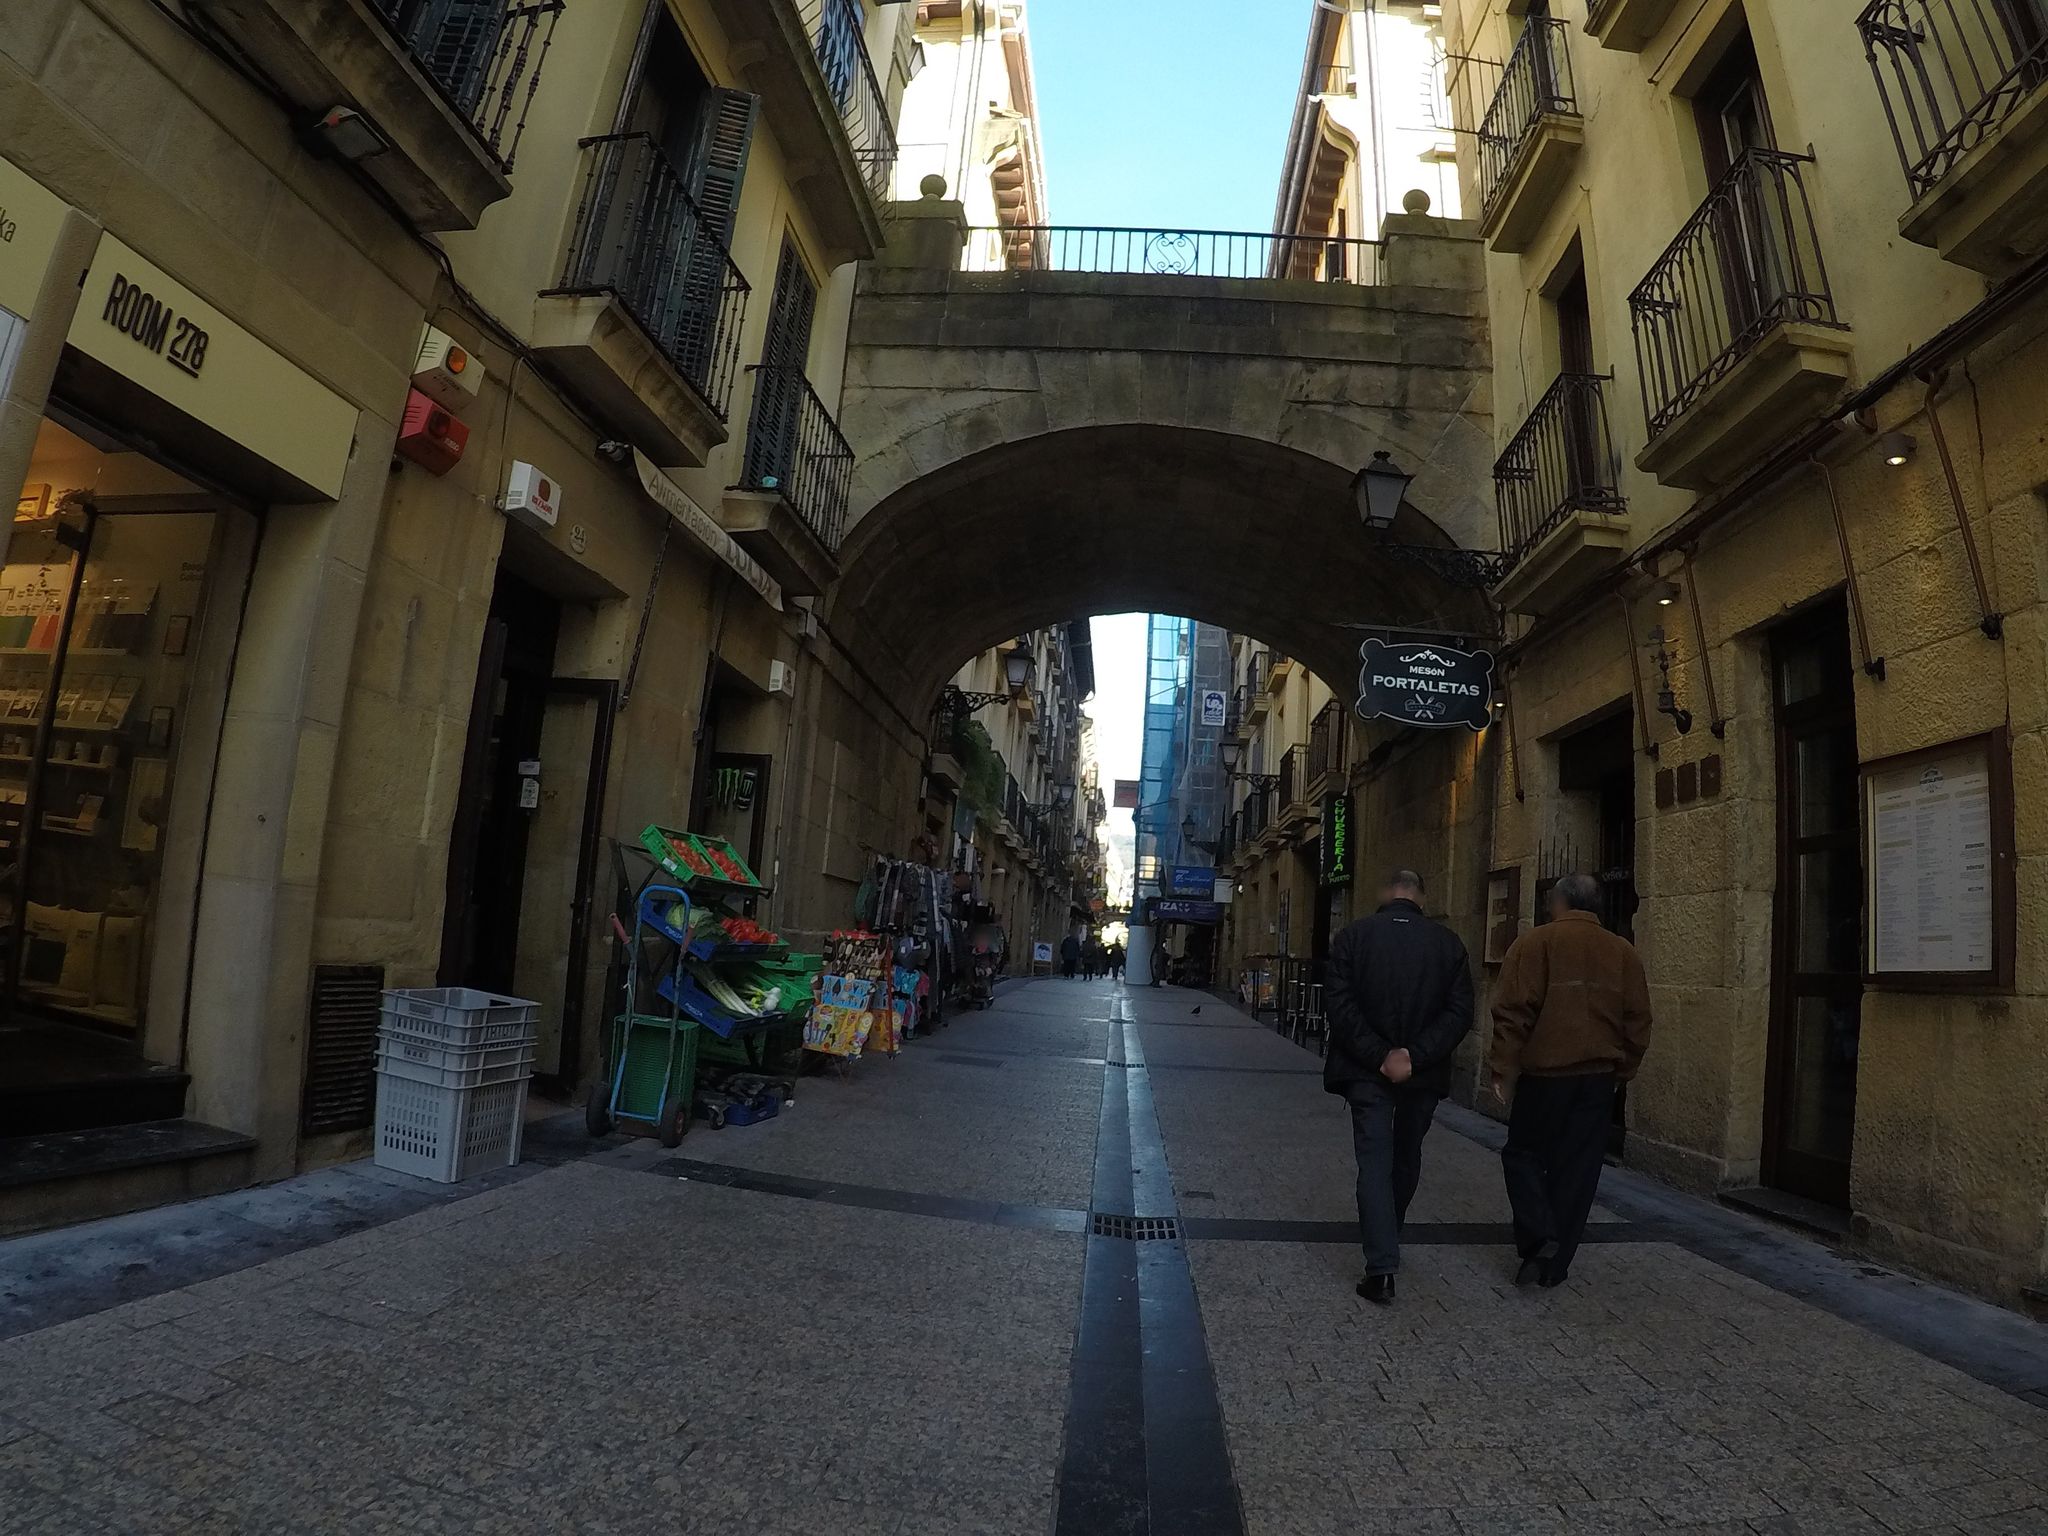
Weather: clear
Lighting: day
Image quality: good
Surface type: walking surface
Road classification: steps, pedestrian
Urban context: urban centre
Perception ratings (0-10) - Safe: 5.9, Lively: 8.05, Beautiful: 1.61, Boring: 5.37, Depressing: 4.39, Wealthy: 7.47